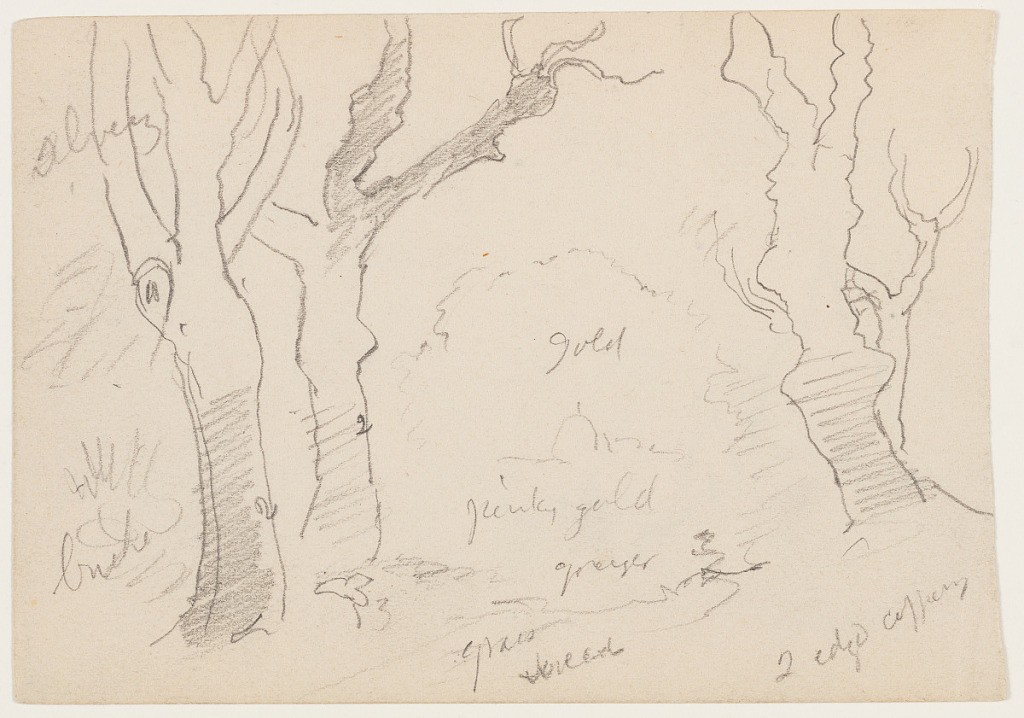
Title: Dome of St. Peter's Basilica from the Pincian Hill, Rome, Italy
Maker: Frederic Edwin Church, American, 1826–1900
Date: October 1868 - April 1869
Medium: Graphite on tan wove paper; verso: graphite
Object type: Drawing
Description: Landscape sketch showing a view of the dome of St. Peter's Basilica through a window created by trees on the Pincian Hill in Rome. At left and right, the trunks and lower boughs of two trees on either side frame distant view of the dome, which is faintly rendered at center.

Verso: Architectural sketch showing the dome of St. Peter's Basilica in the Vatican with one of its towers. While some details are included, the buildings are mostly outlines. Sketch situation on the left side of the sheet.